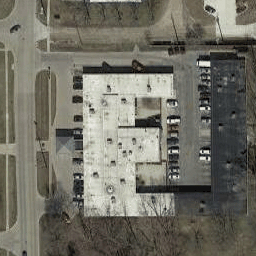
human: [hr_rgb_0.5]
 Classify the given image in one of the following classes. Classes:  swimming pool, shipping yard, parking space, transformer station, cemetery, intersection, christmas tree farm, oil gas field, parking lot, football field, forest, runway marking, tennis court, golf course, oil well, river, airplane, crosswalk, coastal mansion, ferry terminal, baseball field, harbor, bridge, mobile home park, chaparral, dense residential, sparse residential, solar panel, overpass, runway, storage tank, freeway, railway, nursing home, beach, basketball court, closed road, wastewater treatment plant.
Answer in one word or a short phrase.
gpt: nursing home